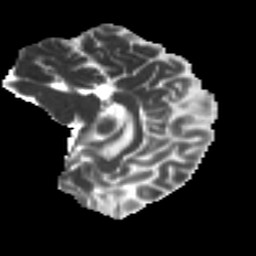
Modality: MD
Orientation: sagittal
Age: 37
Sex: male
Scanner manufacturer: ge
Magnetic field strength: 3 T
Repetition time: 7.8 s
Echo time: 0.0614 s